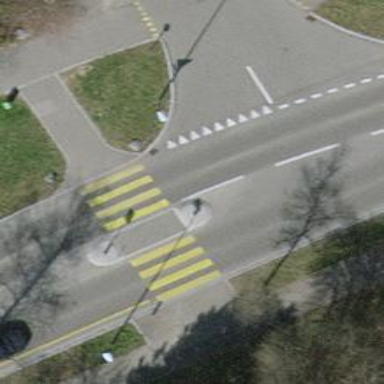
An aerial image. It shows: Marked crossing with pedestrian island.